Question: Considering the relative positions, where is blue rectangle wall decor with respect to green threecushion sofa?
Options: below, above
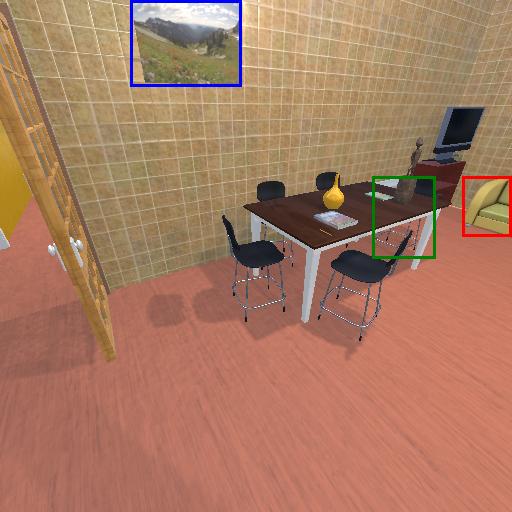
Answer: below